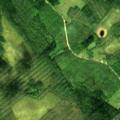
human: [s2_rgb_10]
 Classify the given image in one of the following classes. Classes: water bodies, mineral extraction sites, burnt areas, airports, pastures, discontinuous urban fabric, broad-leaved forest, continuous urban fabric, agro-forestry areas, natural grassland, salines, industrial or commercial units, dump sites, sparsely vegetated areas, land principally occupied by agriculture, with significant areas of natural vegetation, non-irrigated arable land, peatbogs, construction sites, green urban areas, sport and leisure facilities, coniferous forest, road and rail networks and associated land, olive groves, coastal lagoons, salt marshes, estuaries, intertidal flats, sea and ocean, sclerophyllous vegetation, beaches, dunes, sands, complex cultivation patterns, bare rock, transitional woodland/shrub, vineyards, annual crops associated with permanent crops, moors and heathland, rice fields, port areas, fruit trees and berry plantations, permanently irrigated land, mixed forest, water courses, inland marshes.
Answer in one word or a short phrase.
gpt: coniferous forest, mixed forest, transitional woodland/shrub